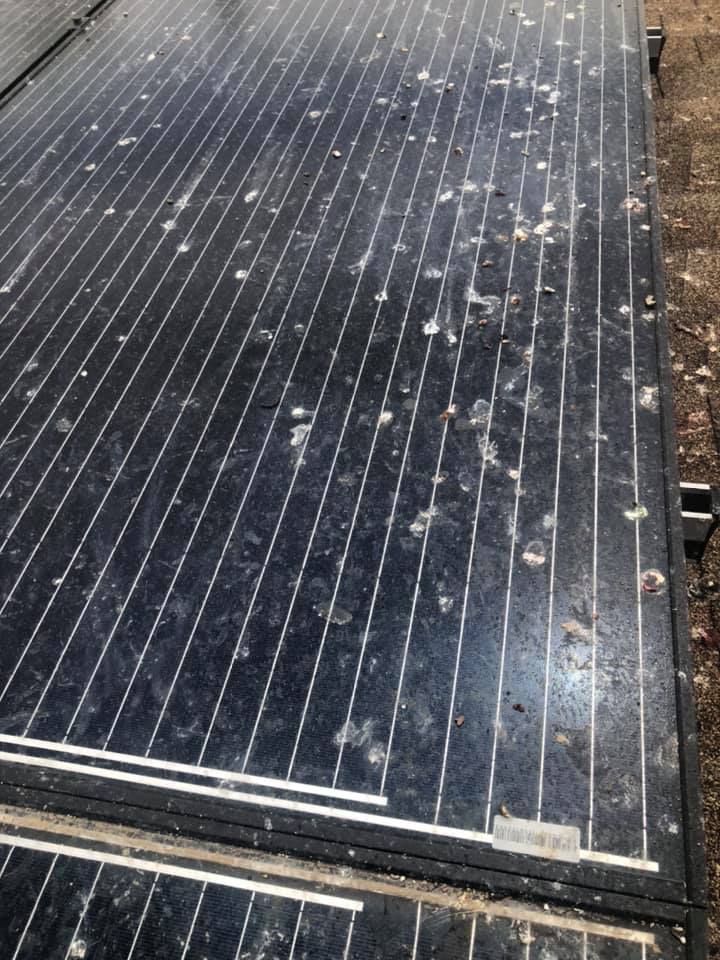
Label: Bird-drop